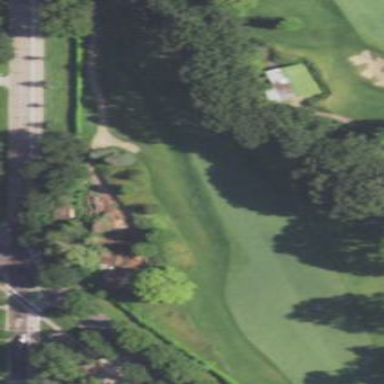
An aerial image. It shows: Scenic golf fairway.